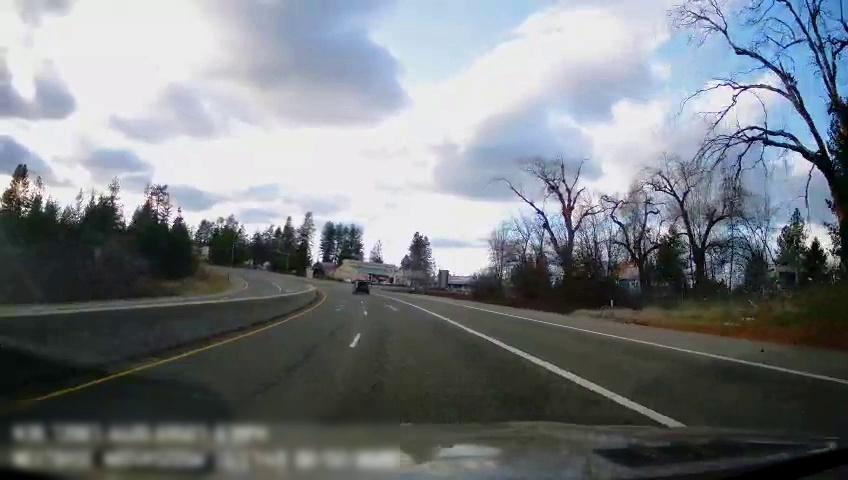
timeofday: Day
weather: Cloudy
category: Drivable Space
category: Vehicles | SUV
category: Lanes | Alternate Lane
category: Lanes | Opposite Lane
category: Lanes | Current Lane
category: Lanes | Current Lane
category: Lanes | Current Lane